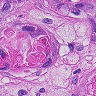
Metastatic tissue present: yes